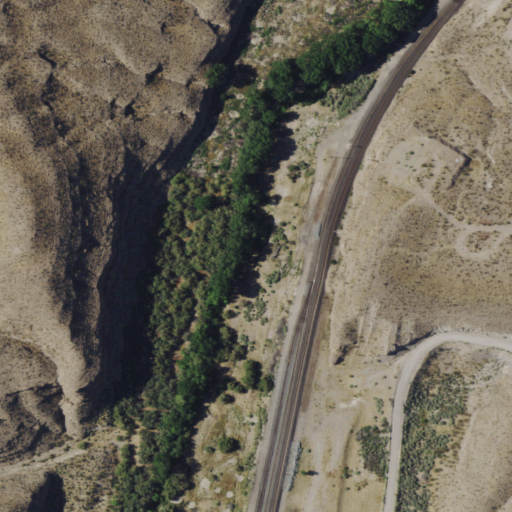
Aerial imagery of valley in Nevada named Long Valley containing shrub, woody wetlands, grassland, and open development